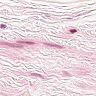
Metastatic tissue present: no